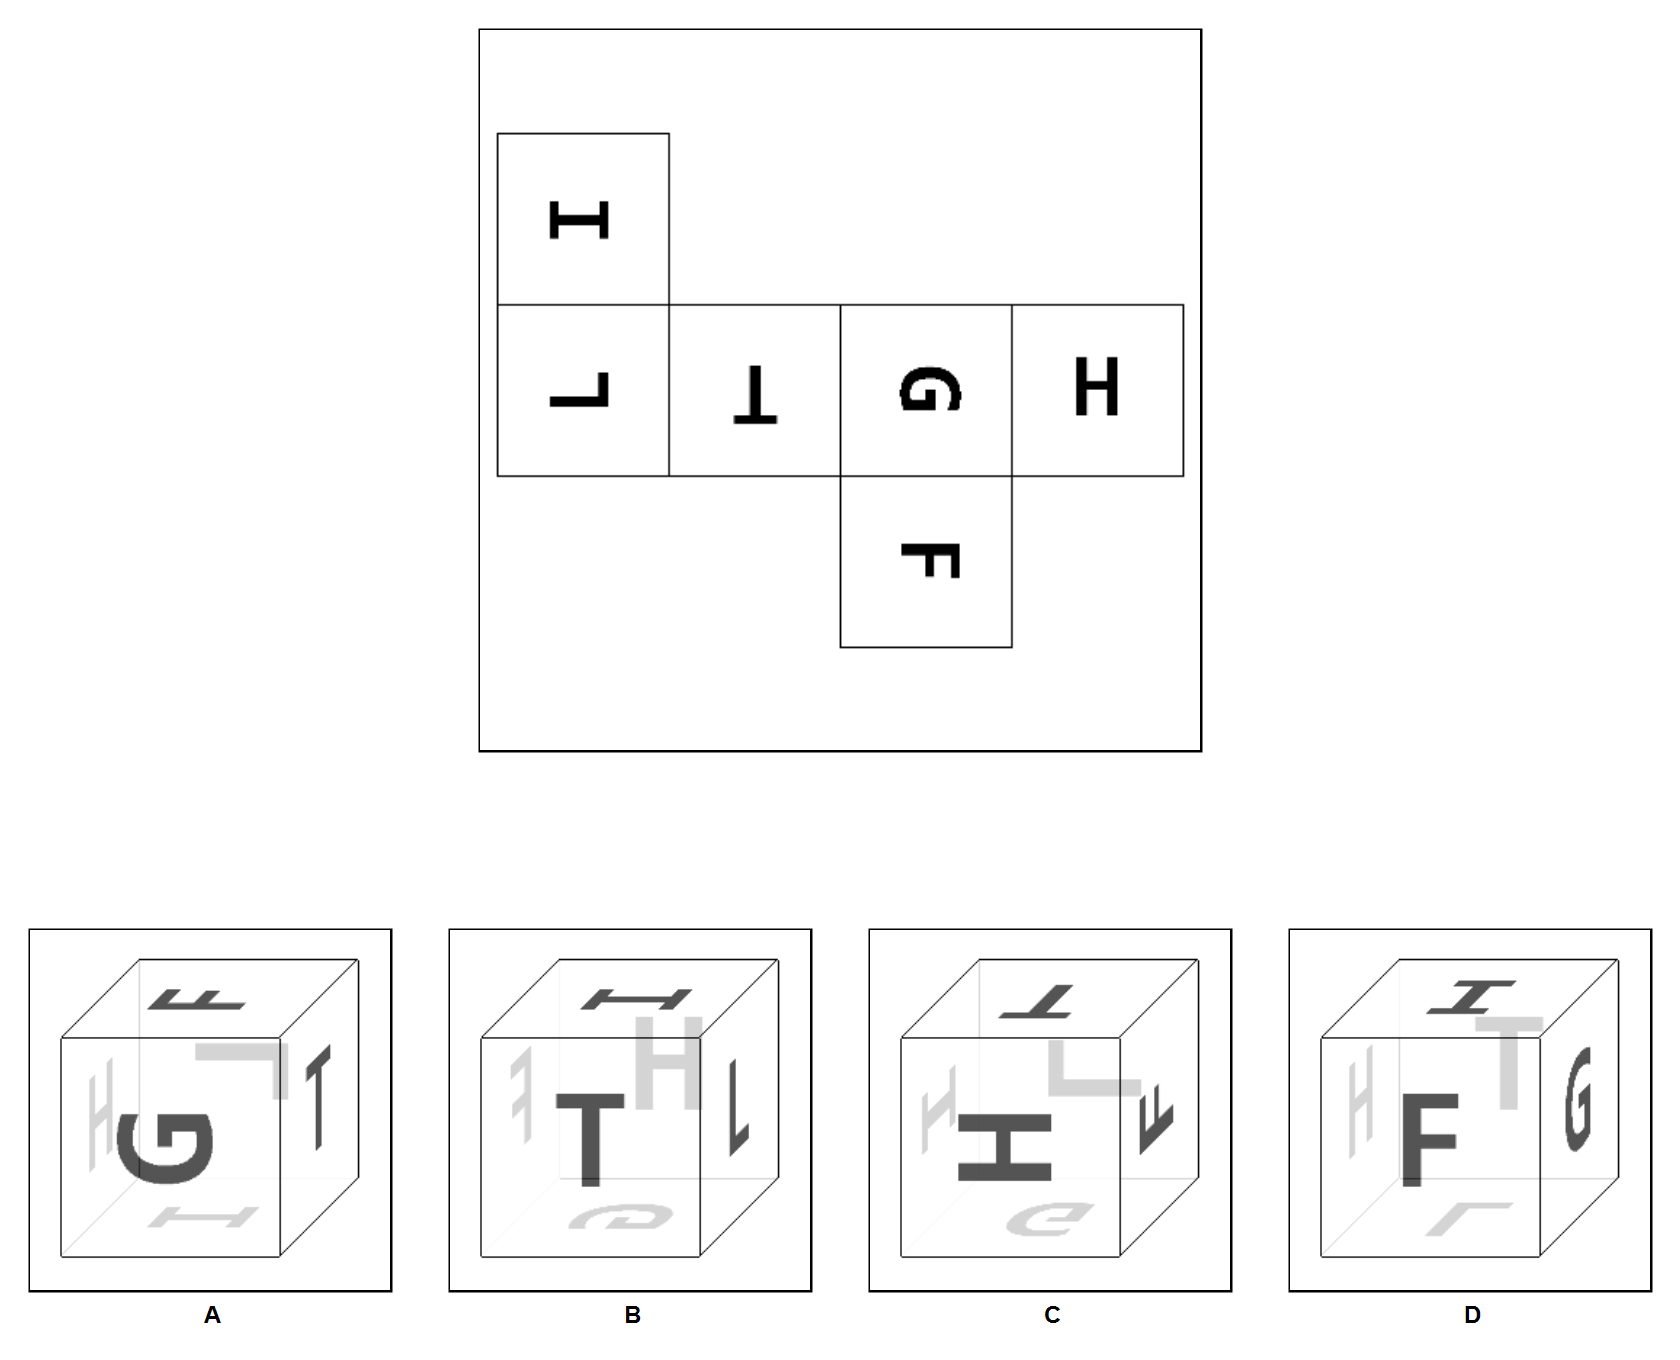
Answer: A